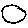
Label: circle